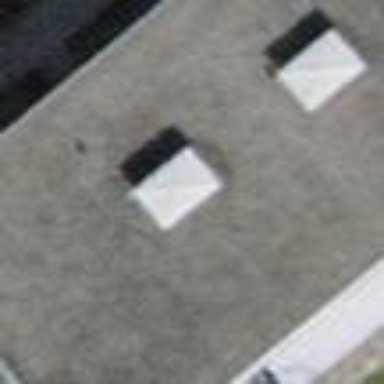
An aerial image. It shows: Flat roof terrace building.